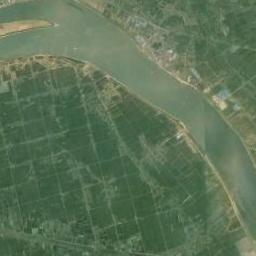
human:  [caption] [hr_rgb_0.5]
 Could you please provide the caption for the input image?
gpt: The river goes through green farmland .

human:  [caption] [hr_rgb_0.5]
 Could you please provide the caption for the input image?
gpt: There are many trees on either side of the river .

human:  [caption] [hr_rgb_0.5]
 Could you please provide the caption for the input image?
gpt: The green river goes through the farmland .

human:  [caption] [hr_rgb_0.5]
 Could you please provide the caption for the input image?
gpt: A light green river curved like an arc, With small islands on the river, Green land on both sides of the bank, And buildings .

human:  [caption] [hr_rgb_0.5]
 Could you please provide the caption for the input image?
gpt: There are many green farmlands near the river .